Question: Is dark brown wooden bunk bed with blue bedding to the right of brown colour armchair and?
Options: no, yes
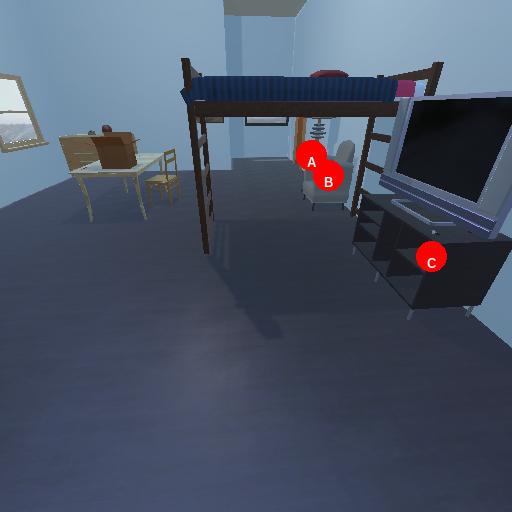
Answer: no